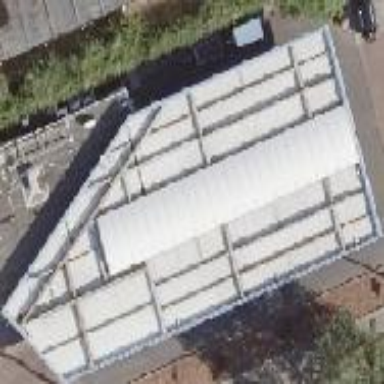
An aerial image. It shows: View of roof of building.